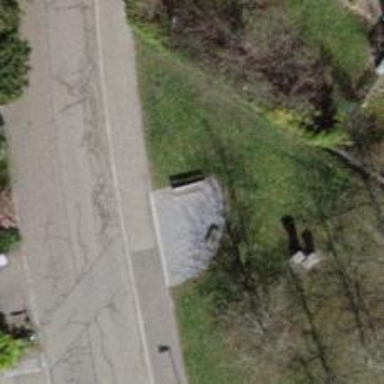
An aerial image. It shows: Brown bench.